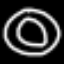
Label: donut